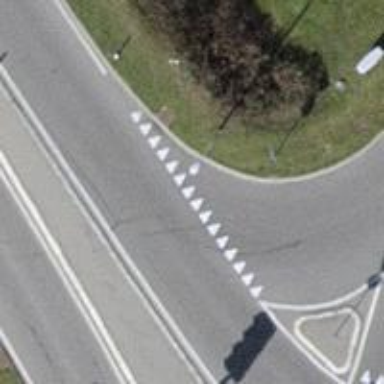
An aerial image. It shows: Road with "give way" sign.